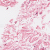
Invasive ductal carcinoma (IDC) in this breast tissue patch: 0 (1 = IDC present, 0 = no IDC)